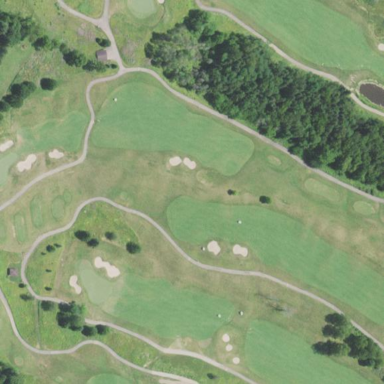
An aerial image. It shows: Area with grass landuse and grass surface. This part of the golf course is considered rough.